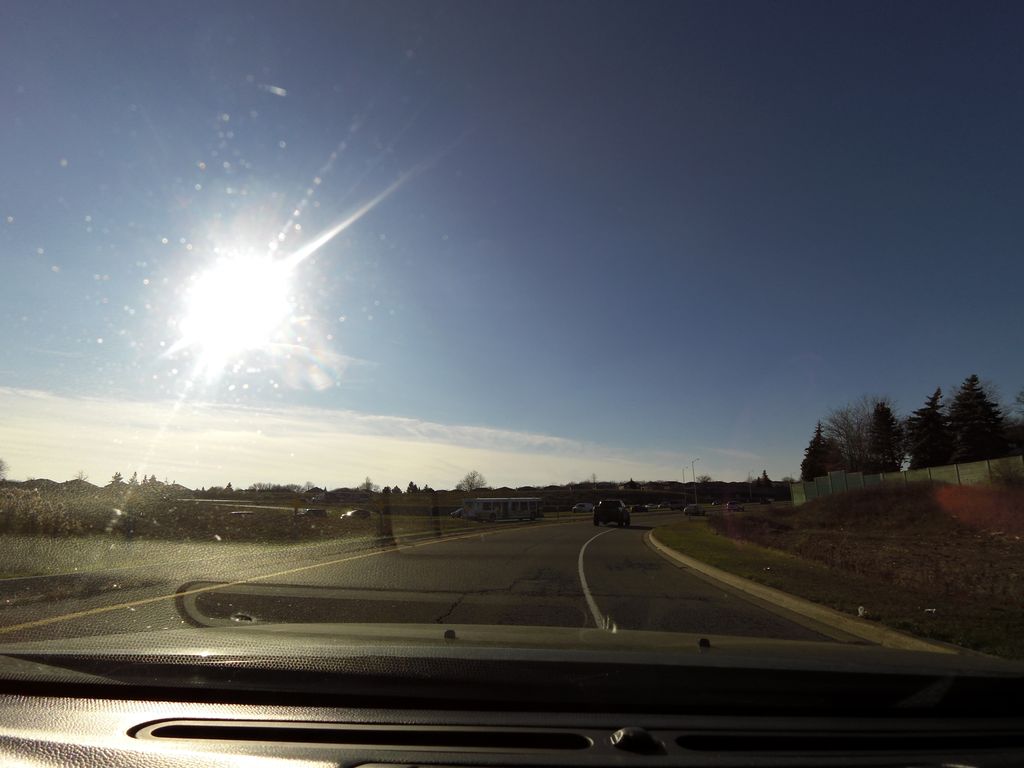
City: hamilton